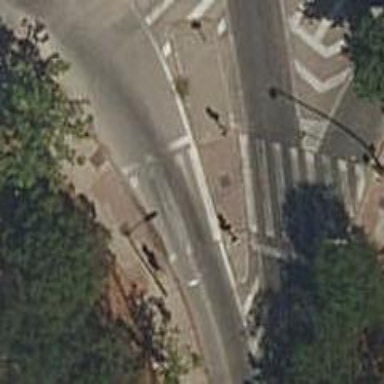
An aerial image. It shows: Road with traffic signals at crossing.